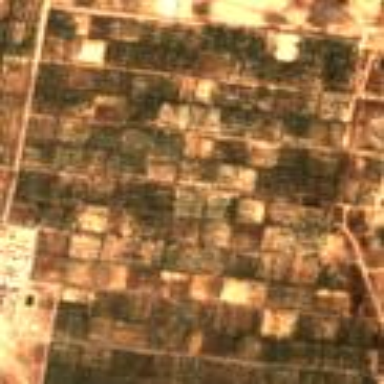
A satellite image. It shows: Beautiful orchard with date palms trees.